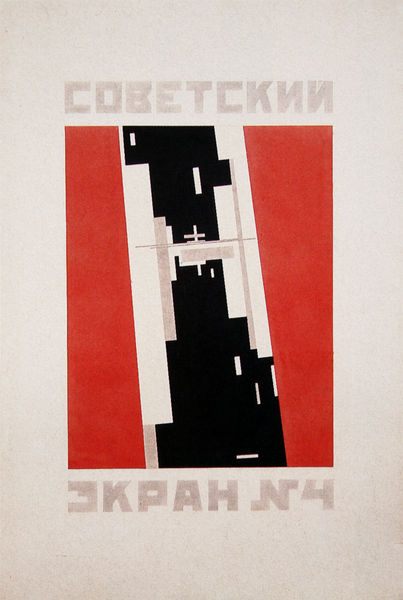
Titel: "Sowjetische Leinwand Nr.4"
Künstler: Ilja Tschaschnik
Standort: St. Petersburg
Institution: Staatliches Russisches Museum
Schlagwörter: weiß, grau, schwarz, rot, beige, rahmen, schrift, russland, abstrakt, flächen, modern, grafik, linien, schriftzug, striche, rechtecke, buch, kreuz, rechteck, druck, plakat, roz, russisch, winkel, kyrillisch, geographisch, utzt